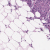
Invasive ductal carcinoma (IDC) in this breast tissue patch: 1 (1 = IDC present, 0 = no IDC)